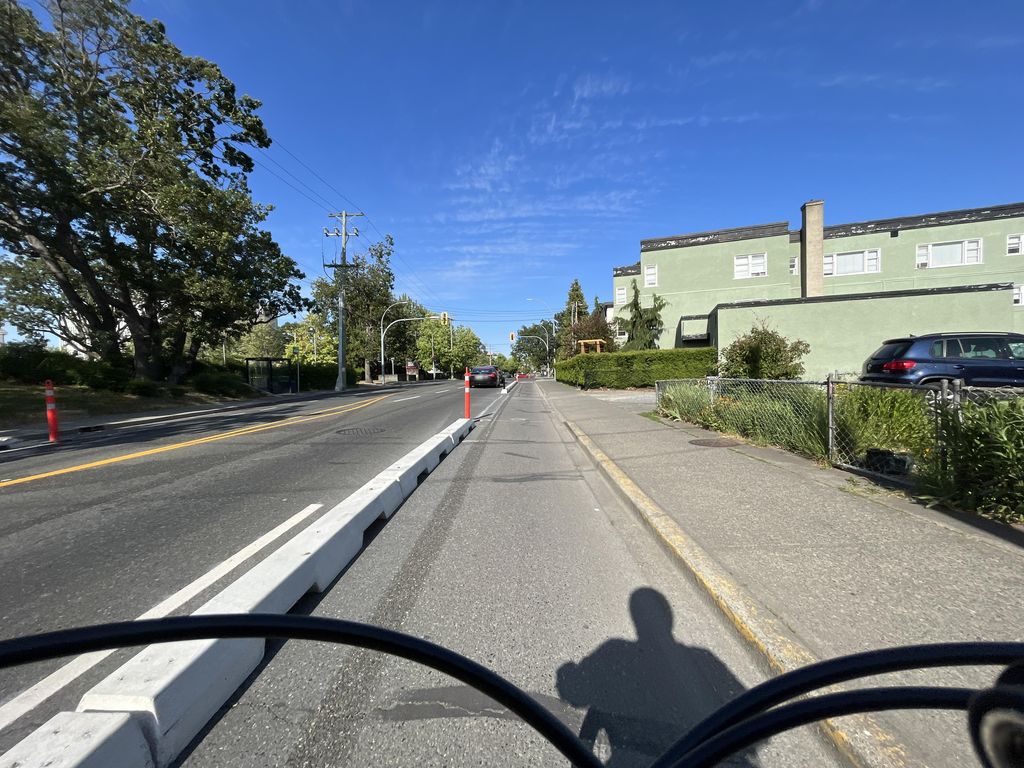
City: victoria